Question: No matter what I do I cant make the line extent to the bottom of the scrollview :(

'''
<Grid>
<DockPanel
HorizontalAlignment="Stretch"
Name="dock"
VerticalAlignment="Stretch"
LastChildFill="True"
Focusable="True">
<Menu
Name="menuBar"
HorizontalContentAlignment="Stretch"
BorderThickness="0,0,0,1"
BorderBrush="Silver"
VerticalAlignment="Top"
DockPanel.Dock="Top">
<MenuItem
Header="File" />
<MenuItem
Header="Options">
<MenuItem
Header="Personal Info" />
</MenuItem>
<MenuItem
Header="View" />
<MenuItem
Header="About" />
</Menu>
<TextBox
Name="txtInput"
DockPanel.Dock="Bottom"
Height="23"
SpellCheck.IsEnabled="True"
VerticalAlignment="Bottom"
BorderThickness="1,2,1,1"
KeyDown="txtInput_KeyDown"
TabIndex="1" />
<ListBox
Name="lstUsers"
ItemsSource="{Binding}"
DockPanel.Dock="Right"
Width="160"
BorderThickness="2,0,0,0"
BorderBrush="LightGray" />
<ScrollViewer
Name="lstMessagesScroll"
VerticalScrollBarVisibility="Auto">
<ItemsControl
Name="lstMessages"
ItemsSource="{Binding}"
VerticalAlignment="Bottom" />
</ScrollViewer>
</DockPanel>
<Line
StrokeThickness="0.5"
X1="116"
X2="116"
Y1="23"
Stroke="Gainsboro"
Y2="{Binding ElementName=lstMessagesScroll, Path=ActualHeight}" />
</Grid>
'''
Any tips?
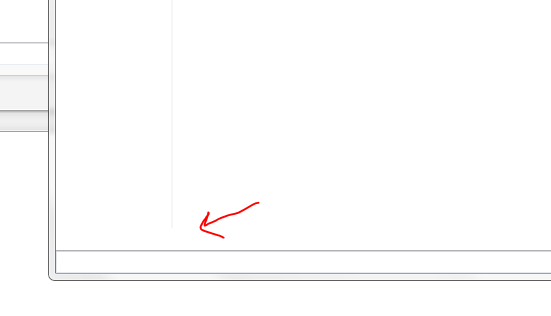
Answer: In playing around with your XAML I found that if you bind the Height to same element and set Y1 to 0 it will act the way that I believe you are expecting.
'''
<Line
StrokeThickness="0.5"
X1="116"
X2="116"
Y1="0"
Stroke="Gainsboro"
Y2="{Binding ElementName=lstMessagesScroll, Path=ActualHeight }"
Height="{Binding ElementName=lstMessagesScroll, Path=ActualHeight }" />
'''